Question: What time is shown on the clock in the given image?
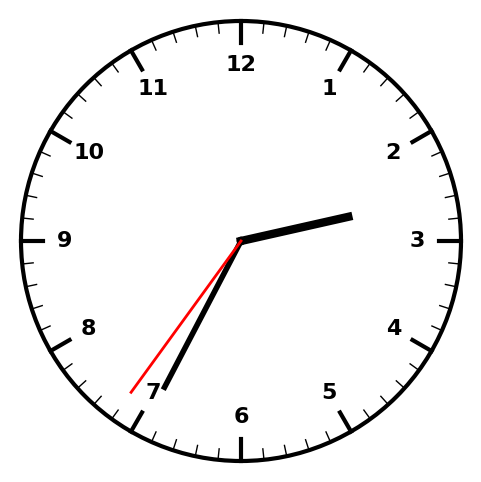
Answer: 02:34:36